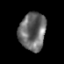
Tissue: prostate
Cell type: Epithelial cells
Senescence score: 0.3566
Nuclear area (px): 990
Mean DAPI intensity: 106.168